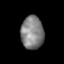
Tissue: lung
Cell type: Epithelial cells
Senescence score: 0.1779
Nuclear area (px): 734
Mean DAPI intensity: 130.416